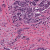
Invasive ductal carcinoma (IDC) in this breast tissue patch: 1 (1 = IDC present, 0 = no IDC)